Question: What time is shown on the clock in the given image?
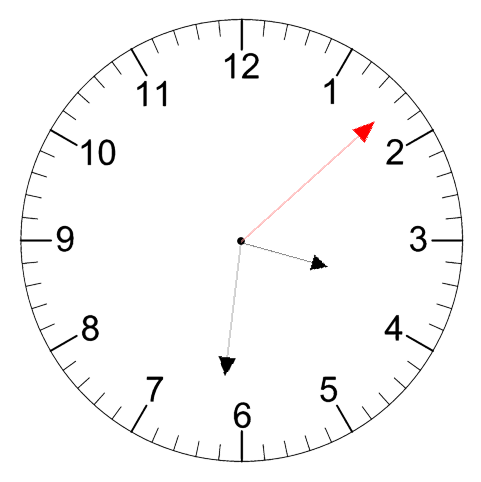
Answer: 03:31:08